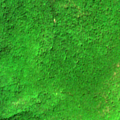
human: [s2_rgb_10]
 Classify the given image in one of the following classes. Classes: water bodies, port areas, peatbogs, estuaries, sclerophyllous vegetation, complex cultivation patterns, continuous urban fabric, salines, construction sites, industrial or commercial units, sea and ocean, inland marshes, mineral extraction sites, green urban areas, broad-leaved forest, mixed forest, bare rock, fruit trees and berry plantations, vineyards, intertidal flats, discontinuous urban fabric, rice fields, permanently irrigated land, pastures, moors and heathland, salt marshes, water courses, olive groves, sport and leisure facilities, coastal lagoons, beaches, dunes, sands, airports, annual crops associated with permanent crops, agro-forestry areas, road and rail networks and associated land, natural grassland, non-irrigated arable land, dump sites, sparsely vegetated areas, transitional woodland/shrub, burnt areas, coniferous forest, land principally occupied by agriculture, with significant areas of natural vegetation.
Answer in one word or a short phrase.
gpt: broad-leaved forest